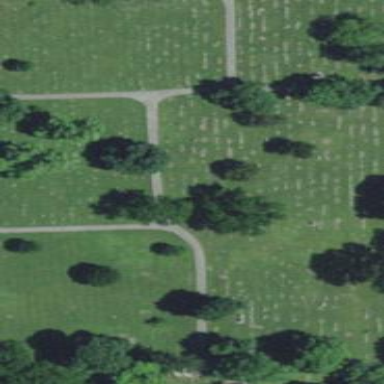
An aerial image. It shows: Cemetery.